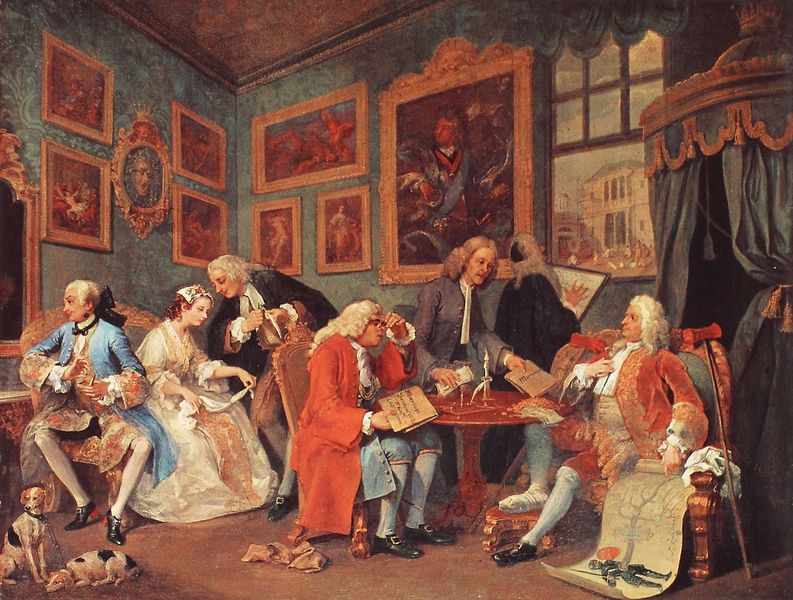
Titel: Die Hochzeit nach der Mode: Der Vertrag
Künstler: William Hogarth
Institution: London, National Gallery
Schlagwörter: gemälde, menschen, sitzen, bunt, fenster, frau, kleider, männer, raum, stuhl, tisch, zimmer, dame, haus, hund, hunde, malerei, wand, barock, rahmen, vorhang, haare, sessel, adel, rokoko, vornehm, perücke, bilder, sofa, unterhaltung, salon, lesen, atelier, kerze, kordel, brille, schriften, mäntel, kneifer, brief, kaiserzeit, medusa, höfisch, vorhand, fesnter, krücke, münzen, krücken, zeitungen, stammbaum, hogarth, gesellschaftskritik, am hof, diksutieren